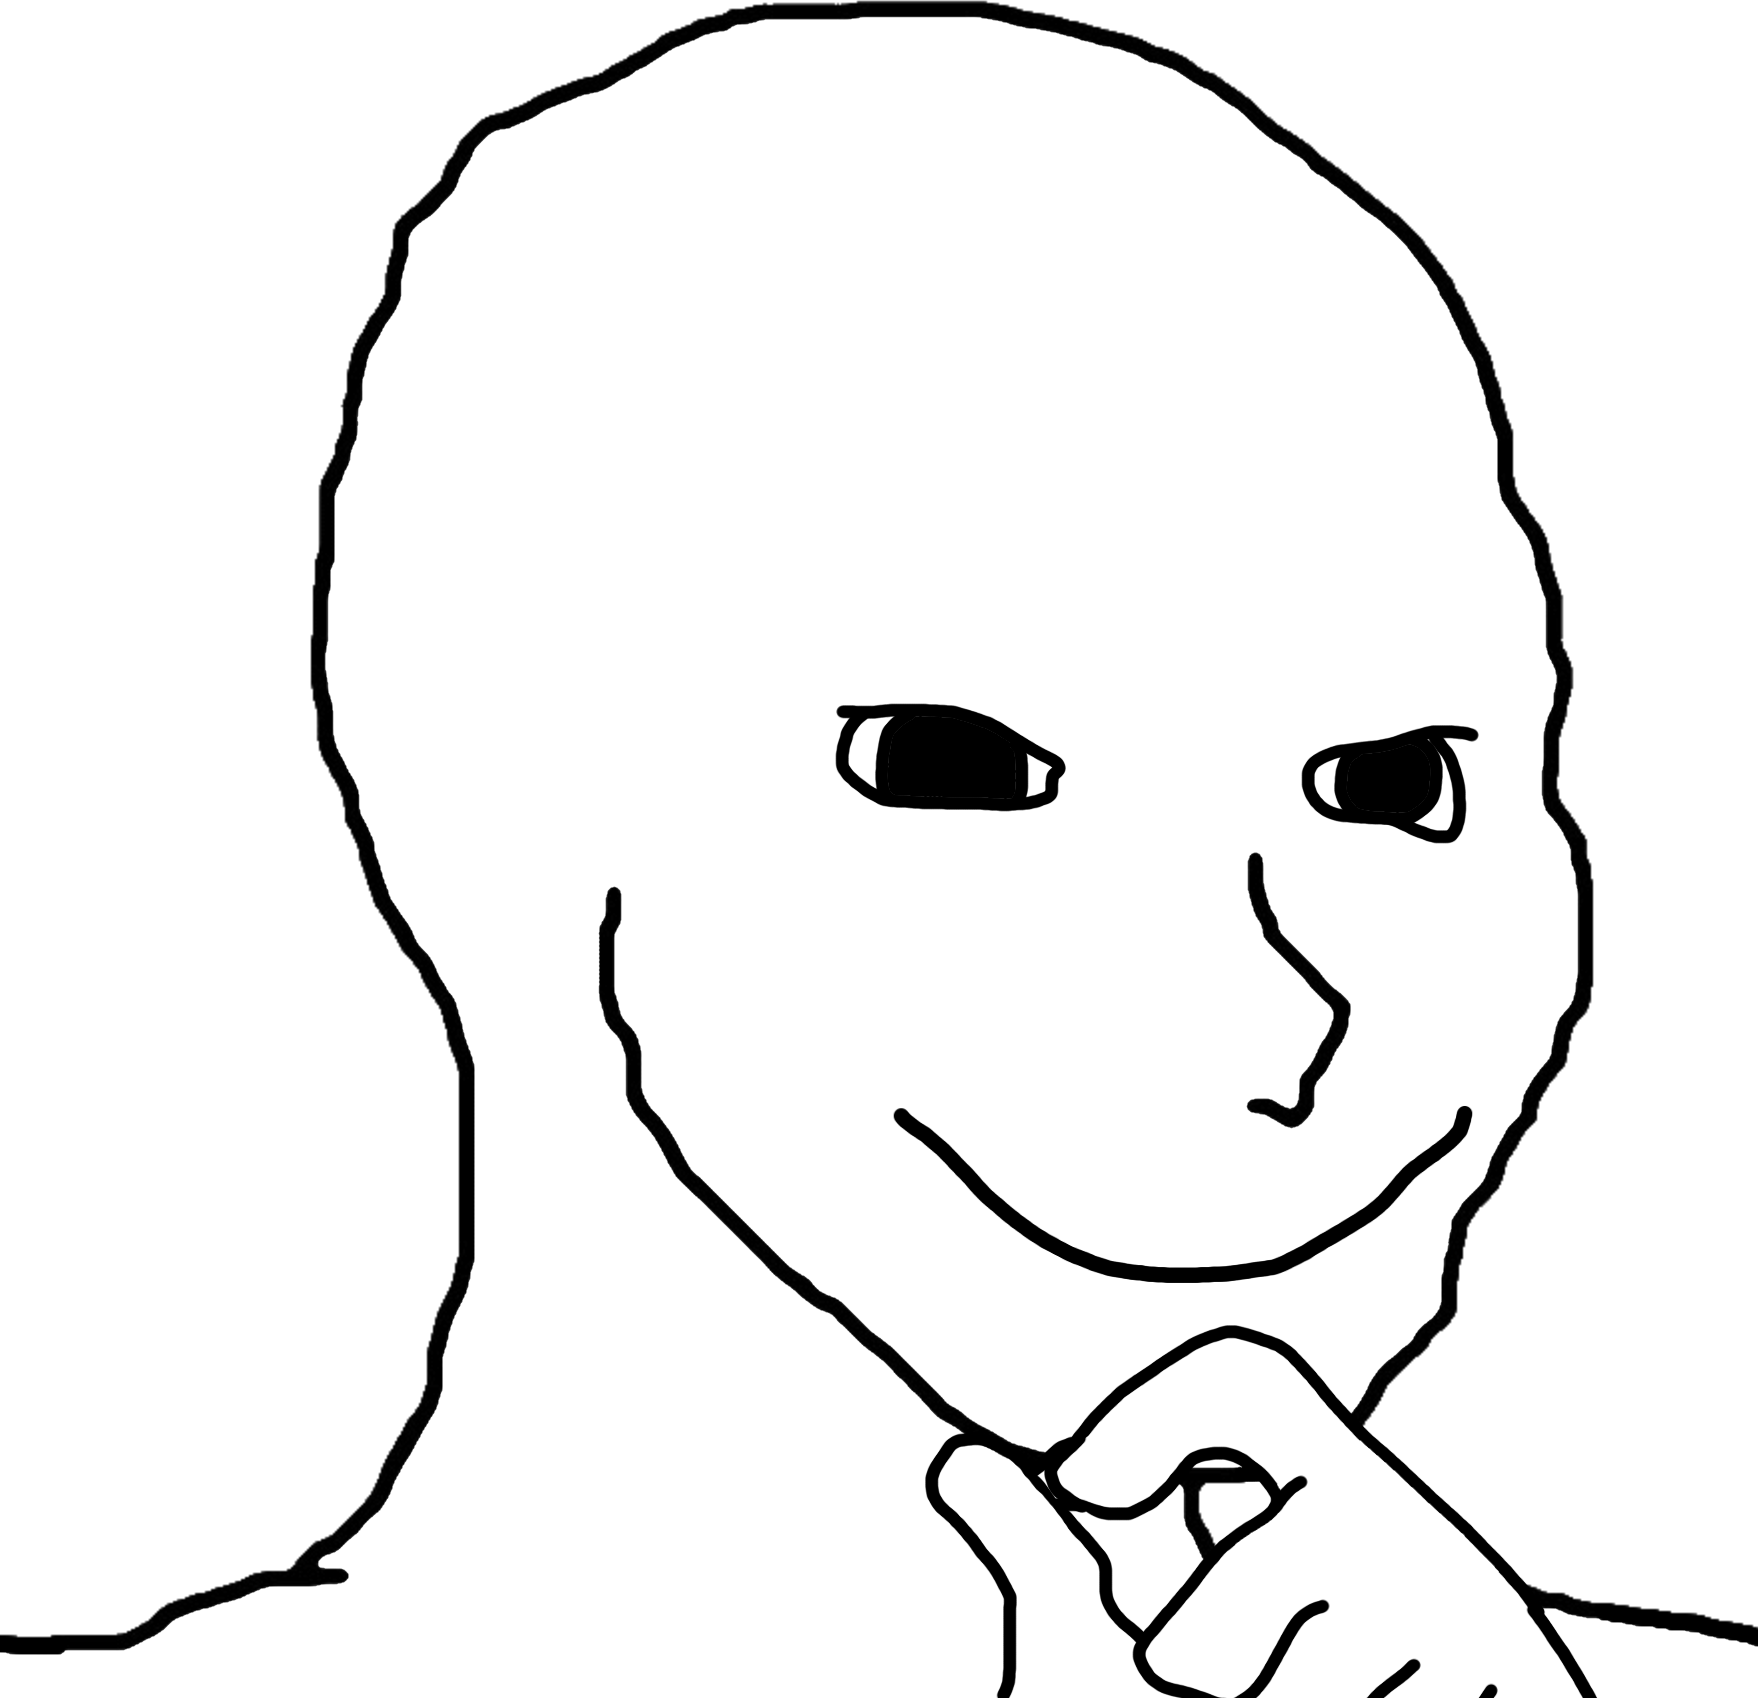
Label: 5_Oomer